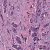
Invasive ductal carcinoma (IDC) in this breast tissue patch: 1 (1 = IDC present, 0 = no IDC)